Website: macys
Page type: cart
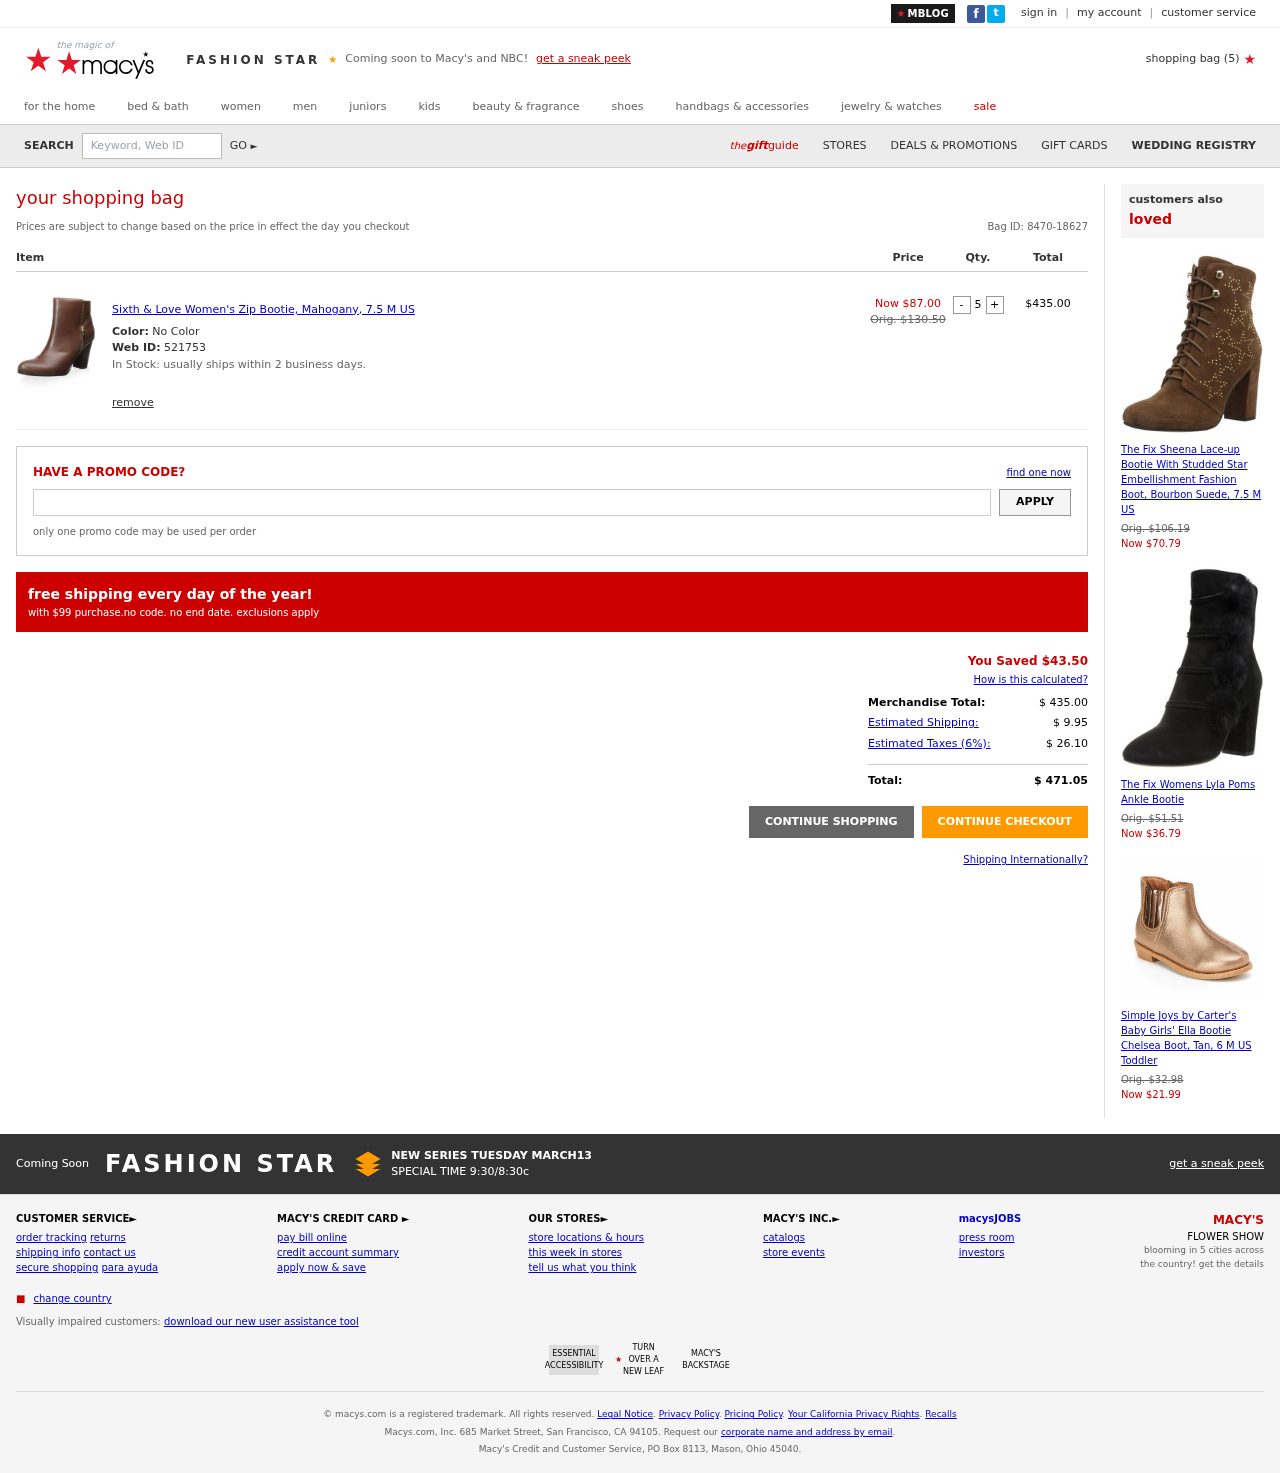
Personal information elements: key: PII_PROMO_CODE
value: DEAL2678
Product elements: key: PRODUCT1_NAME
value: Sixth & Love Women's Zip Bootie, Mahogany, 7.5 M US
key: PRODUCT1_PRICE
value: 87
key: PRODUCT1_QUANTITY
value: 5
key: PRODUCT2_NAME
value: The Fix Sheena Lace-up Bootie With Studded Star Embellishment Fashion Boot, Bourbon Suede, 7.5 M US
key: PRODUCT2_PRICE
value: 70.79
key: PRODUCT3_NAME
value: The Fix Womens Lyla Poms Ankle Bootie
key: PRODUCT3_PRICE
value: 36.79
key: PRODUCT4_NAME
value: Simple Joys by Carter's Baby Girls' Ella Bootie Chelsea Boot, Tan, 6 M US Toddler
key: PRODUCT4_PRICE
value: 21.99
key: PRODUCT1_SKU
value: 521753
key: PRODUCT1_ORIGINAL_PRICE
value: Orig. $130.50
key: PRODUCT1_TOTAL
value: $435.00
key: PRODUCT2_ORIGINAL_PRICE
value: Orig. $106.19
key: PRODUCT3_ORIGINAL_PRICE
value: Orig. $51.51
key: PRODUCT4_ORIGINAL_PRICE
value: Orig. $32.98
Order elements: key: ORDER_NUM_ITEMS
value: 5
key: ORDER_ID
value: Bag ID: 8470-18627
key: ORDER_SAVINGS
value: $43.50
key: ORDER_SUBTOTAL
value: $ 435.00
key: ORDER_SHIPPING_COST
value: $ 9.95
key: ORDER_TAX
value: $ 26.10
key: ORDER_TOTAL
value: $ 471.05